Interaction volume radius: 5 \u00c5
Interaction volume height: 15 \u00c5
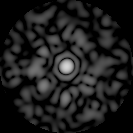
Disorder parameter: 0.8687